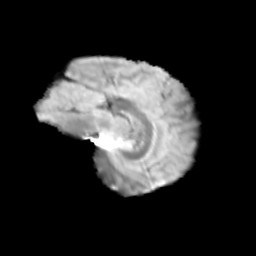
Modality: T2w
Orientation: sagittal
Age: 11
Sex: male
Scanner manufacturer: siemens
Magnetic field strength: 3 T
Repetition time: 3.8 s
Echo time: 0.07 s